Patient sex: M
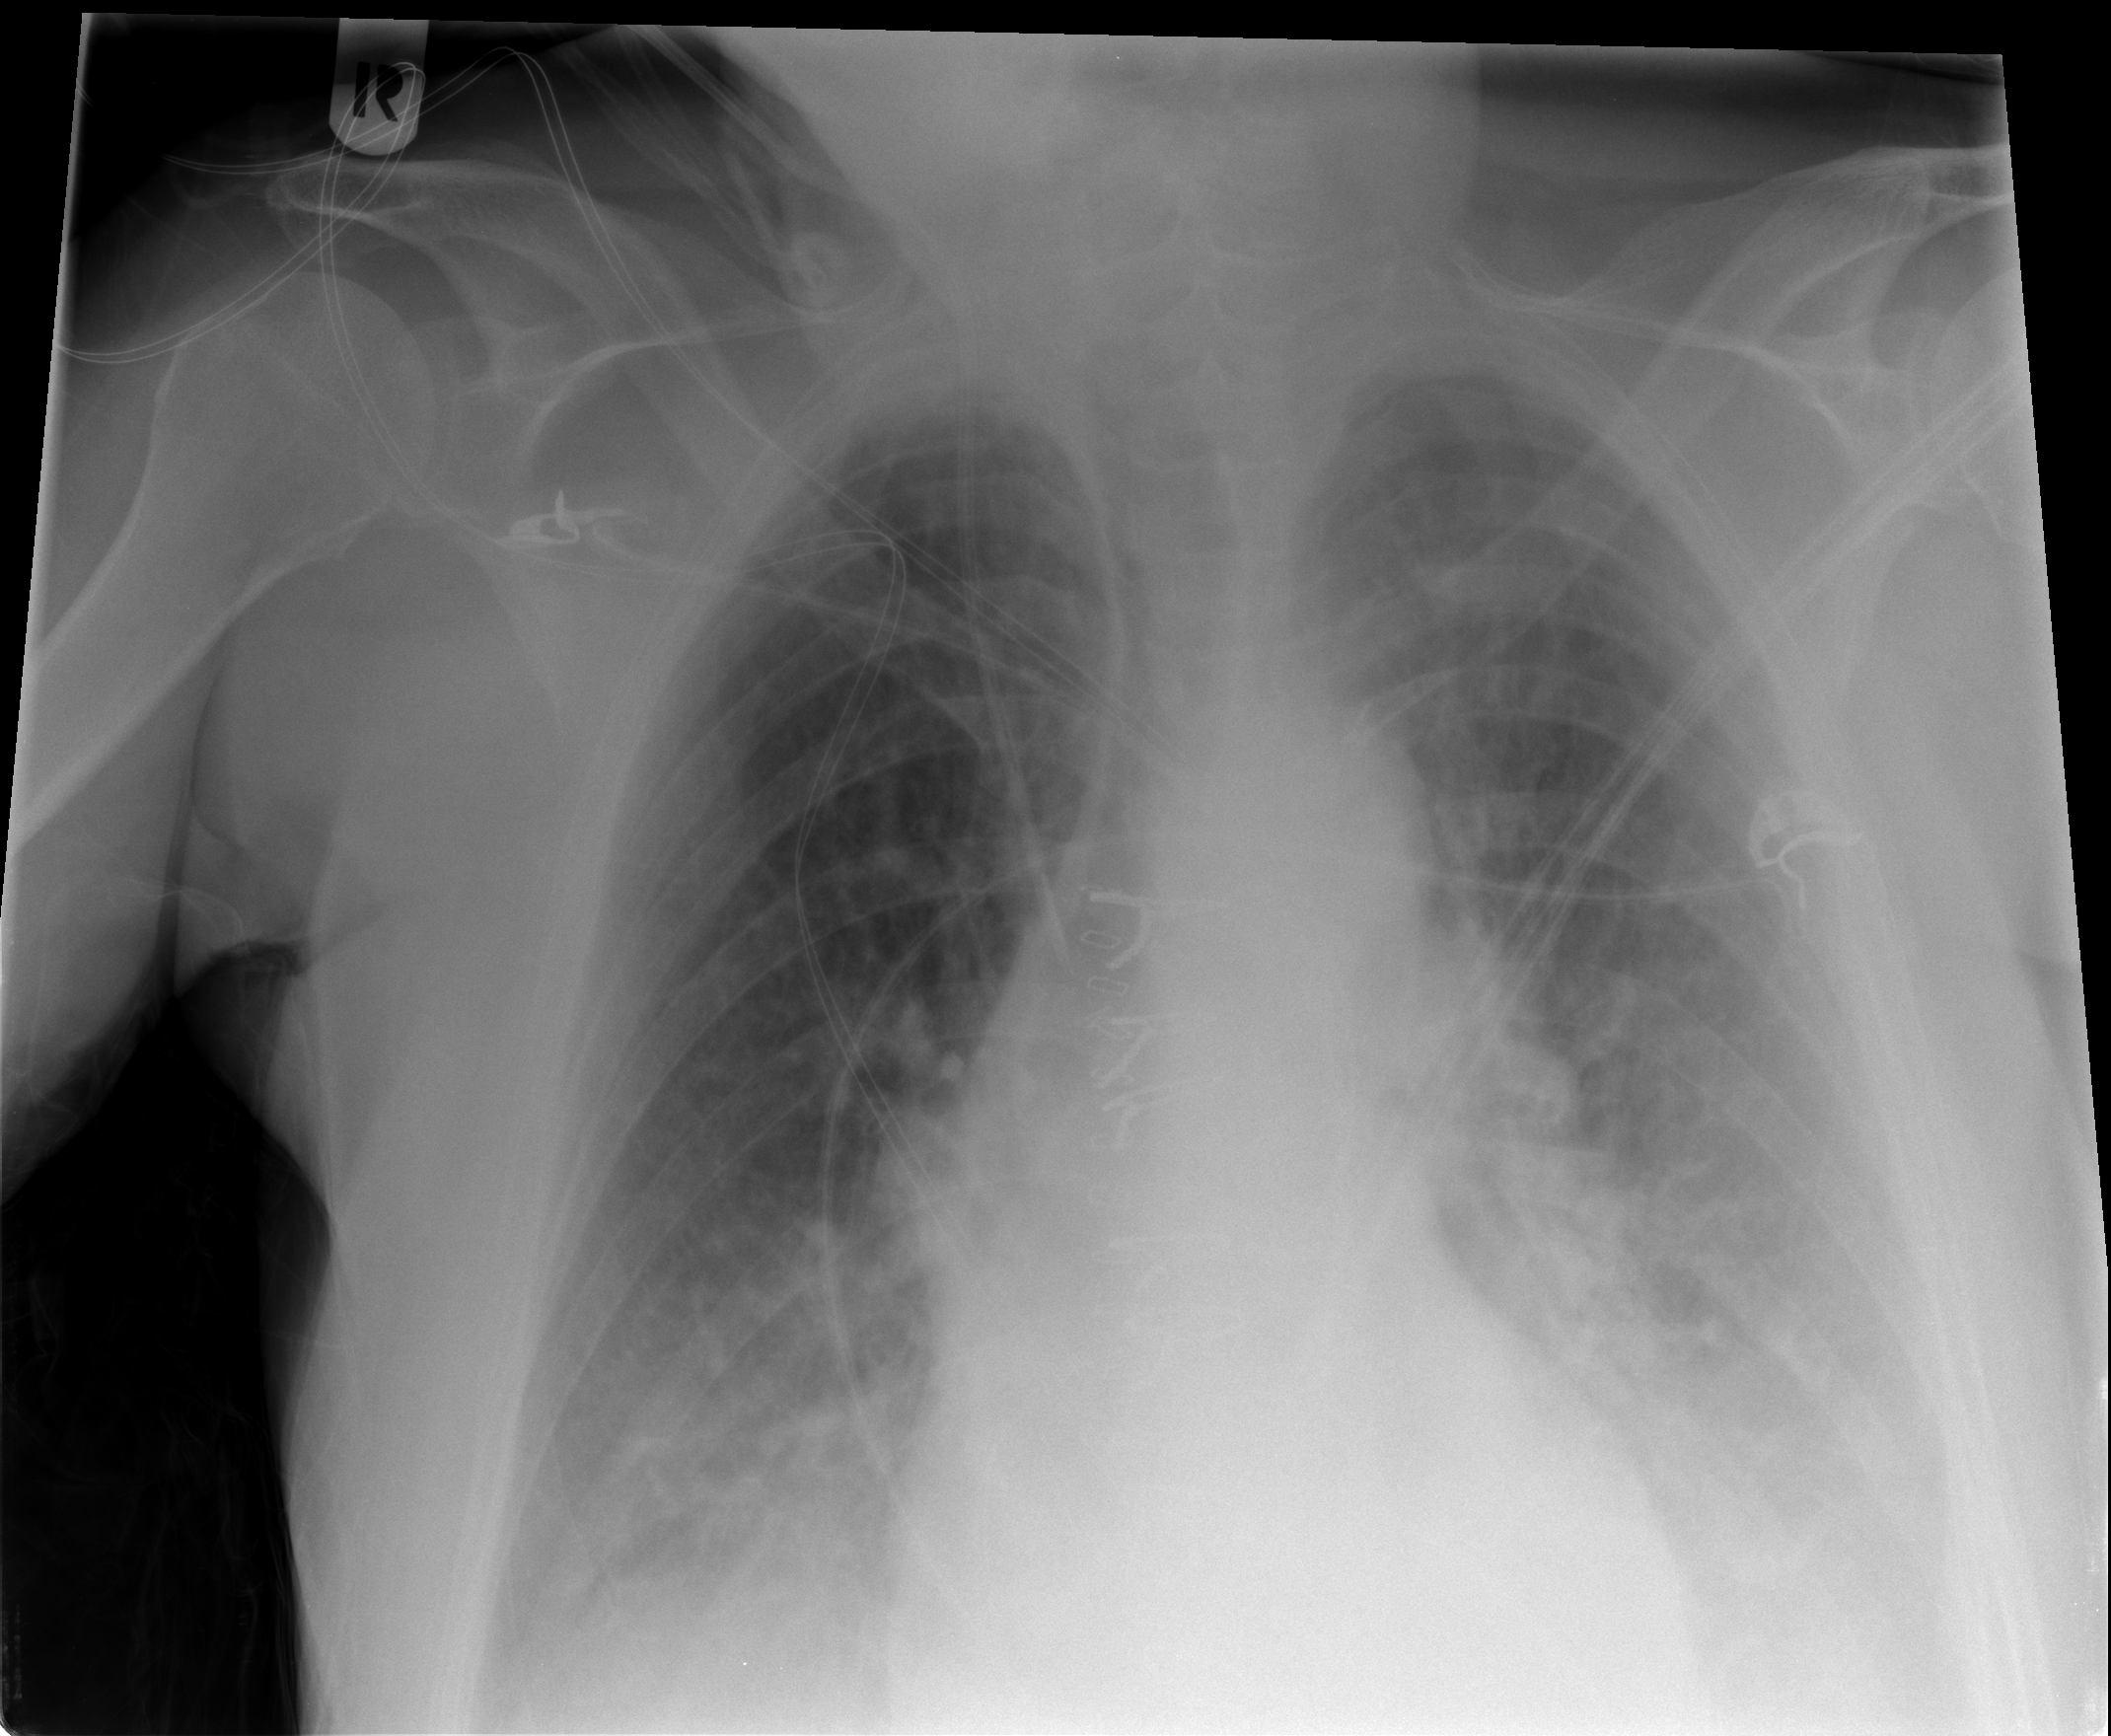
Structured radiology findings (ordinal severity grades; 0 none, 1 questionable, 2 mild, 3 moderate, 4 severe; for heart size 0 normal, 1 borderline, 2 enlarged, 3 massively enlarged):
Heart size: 1
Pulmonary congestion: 2
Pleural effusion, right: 2
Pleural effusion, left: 3
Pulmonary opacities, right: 0
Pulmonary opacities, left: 0
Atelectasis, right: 2
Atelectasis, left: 2